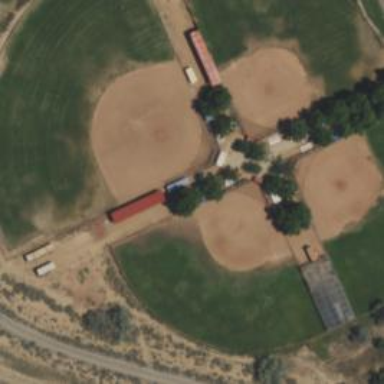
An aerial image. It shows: Baseball pitch for leisure and sports activities.